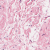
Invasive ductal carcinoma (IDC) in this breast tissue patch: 0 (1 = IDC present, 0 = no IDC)